Question: So i'm making a library system, and i encounter a problem in my Borrowing and Returning of books.
When i borrow a book then return it changing the status to return, then borrowing that same book again success, then when i'm returning it my trapping for return books message show.
'''
sql = "SELECT * FROM tbltransactionbooks WHERE fBarCodeNo LIKE '" + txtBARCODE_R.Text.Trim() + "%'";
cfgotcall.engageQuery(sql);
if (cfgotcall.tbl.Rows[0]["fStatus"].ToString().Equals("Borrowed"))
{
txtTITLE_R.Text = cfgotcall.tbl.Rows[0]["fBookTitle"].ToString();
txtAUTHOR_R.Text = cfgotcall.tbl.Rows[0]["fAuthor"].ToString();
txtYEAR_R.Text = cfgotcall.tbl.Rows[0]["fBookYr"].ToString();
txtACCNO_R.Text = cfgotcall.tbl.Rows[0]["fAccNo"].ToString();
txtCALLNO_R.Text = cfgotcall.tbl.Rows[0]["fCallNo"].ToString();
txtBARCODE_BR.Text = cfgotcall.tbl.Rows[0]["fBarcodeNo"].ToString();
txtSEARCH.Text = cfgotcall.tbl.Rows[0]["fStudent"].ToString();
txtReturnDate.Text = cfgotcall.tbl.Rows[0]["fBorrowDate"].ToString();
txtIDNO.Text = cfgotcall.tbl.Rows[0]["fIDStudent"].ToString();
txtLEVEL.Text = cfgotcall.tbl.Rows[0]["fLevel"].ToString();
}
else
{
MessageBox.Show("Book already returned.");
}
'''
What i debug in my own code in the pic is it doesn't scan the whole rows in the 'tbltransactionbooks' it only reads the 'first row' of my table.
'''
33 123 NAME IT 2/20/2017 2/20/2017 [HISTORY OF] COMPUTERS: THE MACHINES WE THINK WITH Returned
33 123 NAME IT 2/21/2017 2/21/2017 [HISTORY OF] COMPUTERS: THE MACHINES WE THINK WITH Borrowed
'''

How dow I scan the whole rows in my table? If my code above does not look good I'm open in suggestion of how I am able make it clean. thanks
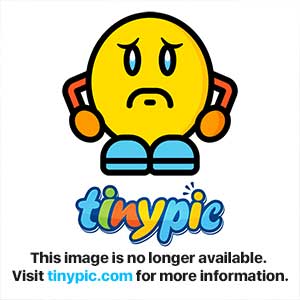
Answer: 'cfgotcall.tbl.Rows[0]' refers to the the .
You should iterate each row:
'''
sql = "SELECT * FROM tbltransactionbooks WHERE fBarCodeNo LIKE '" + txtBARCODE_R.Text.Trim() + "%'";
cfgotcall.engageQuery(sql);
foreach(var row in cfgotcall.tbl.Rows)
{
if (row["fStatus"].ToString().Equals("Borrowed"))
{
txtTITLE_R.Text = row["fBookTitle"].ToString();
txtAUTHOR_R.Text = row["fAuthor"].ToString();
txtYEAR_R.Text = row["fBookYr"].ToString();
txtACCNO_R.Text = row["fAccNo"].ToString();
txtCALLNO_R.Text = row["fCallNo"].ToString();
txtBARCODE_BR.Text = row["fBarcodeNo"].ToString();
txtSEARCH.Text = row["fStudent"].ToString();
txtReturnDate.Text = row["fBorrowDate"].ToString();
txtIDNO.Text = row["fIDStudent"].ToString();
txtLEVEL.Text = row["fLevel"].ToString();
}
else
{
MessageBox.Show("Book already returned.");
}
}
'''
To avoid getting run time errors due to typos in the column names and the SQL query, you can use <URL>. This way each row is converted to an object and you can access each column by accessing an object property
ield.